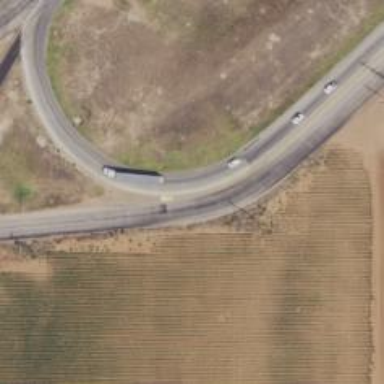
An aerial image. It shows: Secondary road with frontage road.